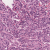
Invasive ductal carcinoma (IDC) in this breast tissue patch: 1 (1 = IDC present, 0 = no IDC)